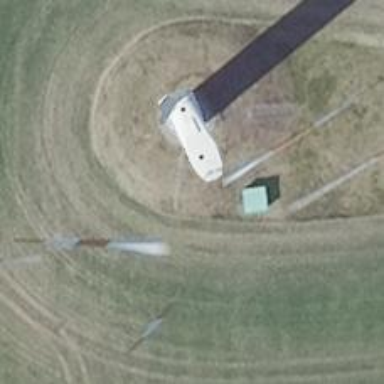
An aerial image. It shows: Wind generator in the form of horizontal axis wind turbine.